Field crop: maize
Growth stage: 1
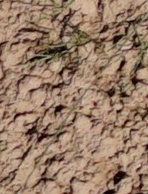
Species: lolium